高三 · 计数
若随机变量 $\xi$ 的分布列如下表, 那么 $\mathrm{E}(5 \xi+4)$ 等于（）

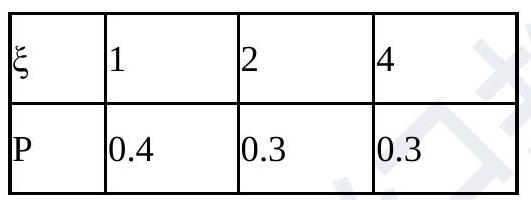
A. 15
B. 11
C.
答案: A
解析: 答案: A

【解析】 由已知, 得: $\mathrm{E} \xi=1 \times